Question: Given the following four-coloring problem graph, where part of the region has been pre-colored, how many coloring combinations are there for the remaining region?
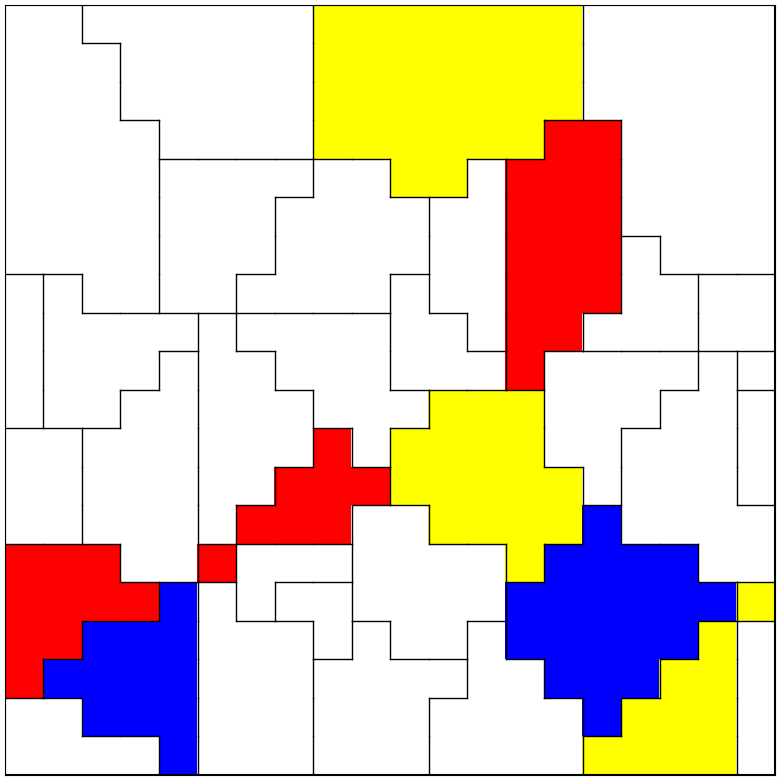
Answer: 58464